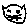
Label: cat